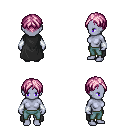
a pixel art fantasy rpg character, female body template, dark elf, purple skin, black cape, teal pants, pink parted hairstyle, white cloth bracers, four views (front, back, left, right), 2x2 character sprite sheet, small pixel art, hard edges, no anti-aliasing